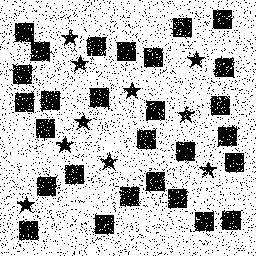
Squares: 28
Triangles: 0
Stars: 10
Total shapes: 38